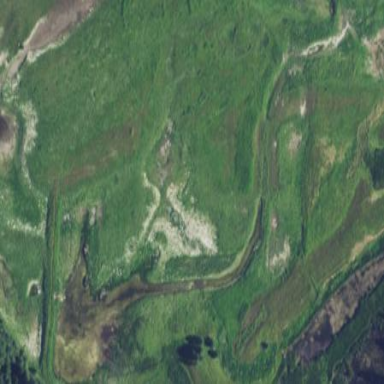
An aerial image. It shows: Marsh wetland.